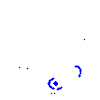
Particle: proton